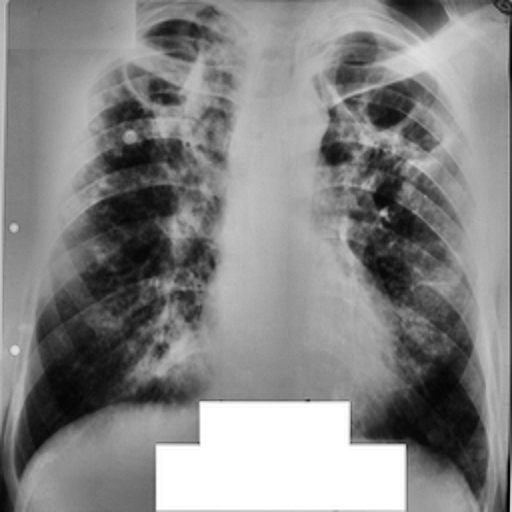
Finding: TUBERCULOSIS